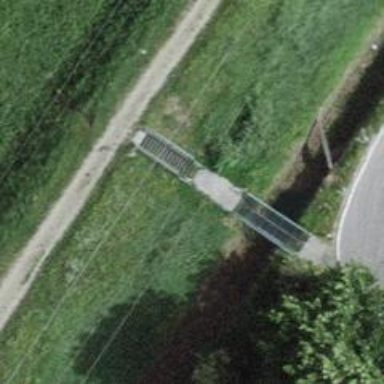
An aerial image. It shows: Metal grid steps on the road.